高一 · 立体几何学
一个四面体的三视图如图所示, 则该四面体四个面当中最大面的面积是

正视图

侧视图

俯视图
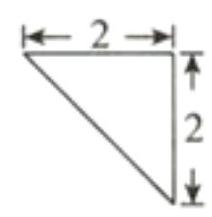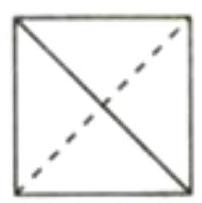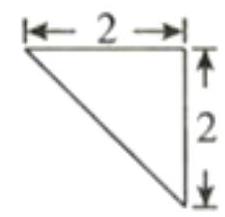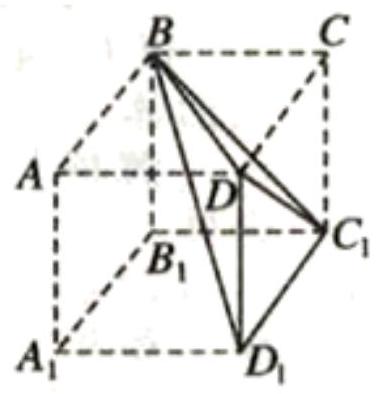
答案: \sqrt{3}$
解析: 【分析】

先由题中三视图, 在正方体中还原该几何体, 再由直观图, 观察出面积最大的面, 结合题中数据,即可得出结果.

【详解】

由三视图可知, 该四面体为 $D-B D_{1} C_{1}$, 放在正方体中, 由直观图可知, 面积最大的面为 $\triangle B D C_{1}$,
在"正三角形 $B D C_{1}$ 中, $B D=2 \sqrt{2}$, 所以其面积 $S=\frac{1}{2} \times(2 \sqrt{2})^{2} \times \frac{\sqrt{3}}{2}=2 \sqrt{3}$.

故答案为 $2 \sqrt{3}$

【点睛】

本题主要考查几何体的三视图, 根据三视图先作出该几何体的直观图, 结合直观图即可求解, 属于常考题型.